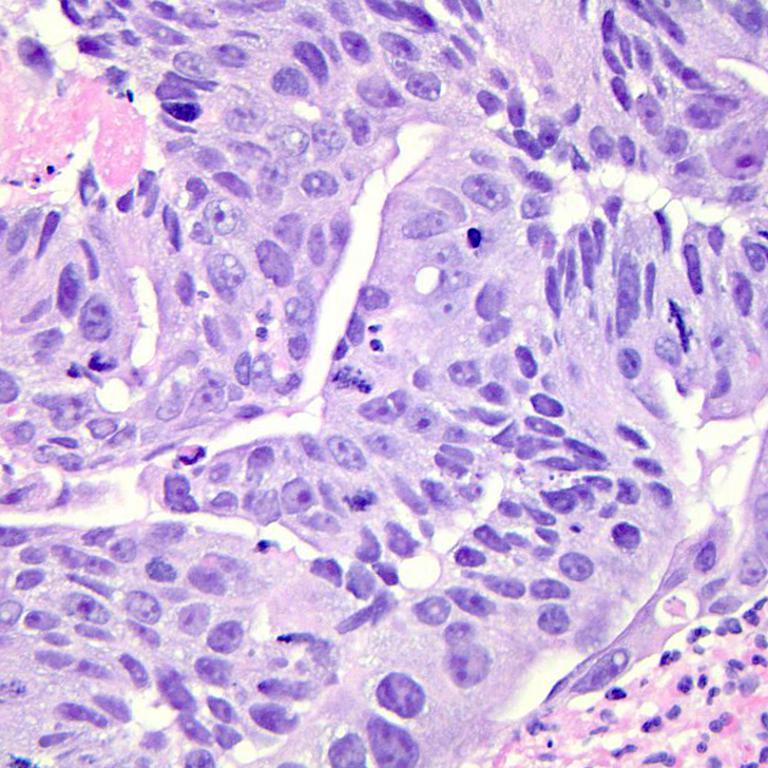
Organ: colon
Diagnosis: adenocarcinomas